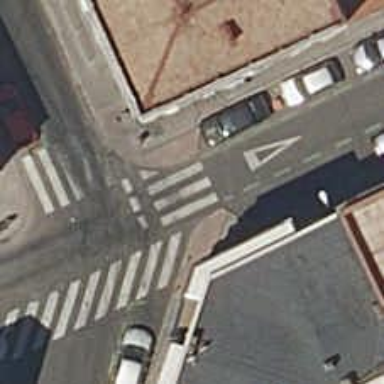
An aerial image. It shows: Marked road crossing.